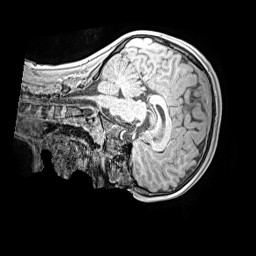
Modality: MP2RAGE
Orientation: sagittal
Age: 10
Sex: male
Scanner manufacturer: siemens
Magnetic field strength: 3 T
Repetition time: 4 s
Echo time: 0.00299 s